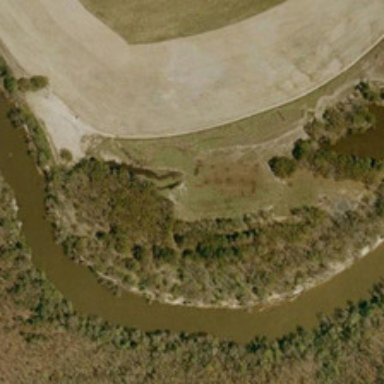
The river is on the side of the road .